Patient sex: M
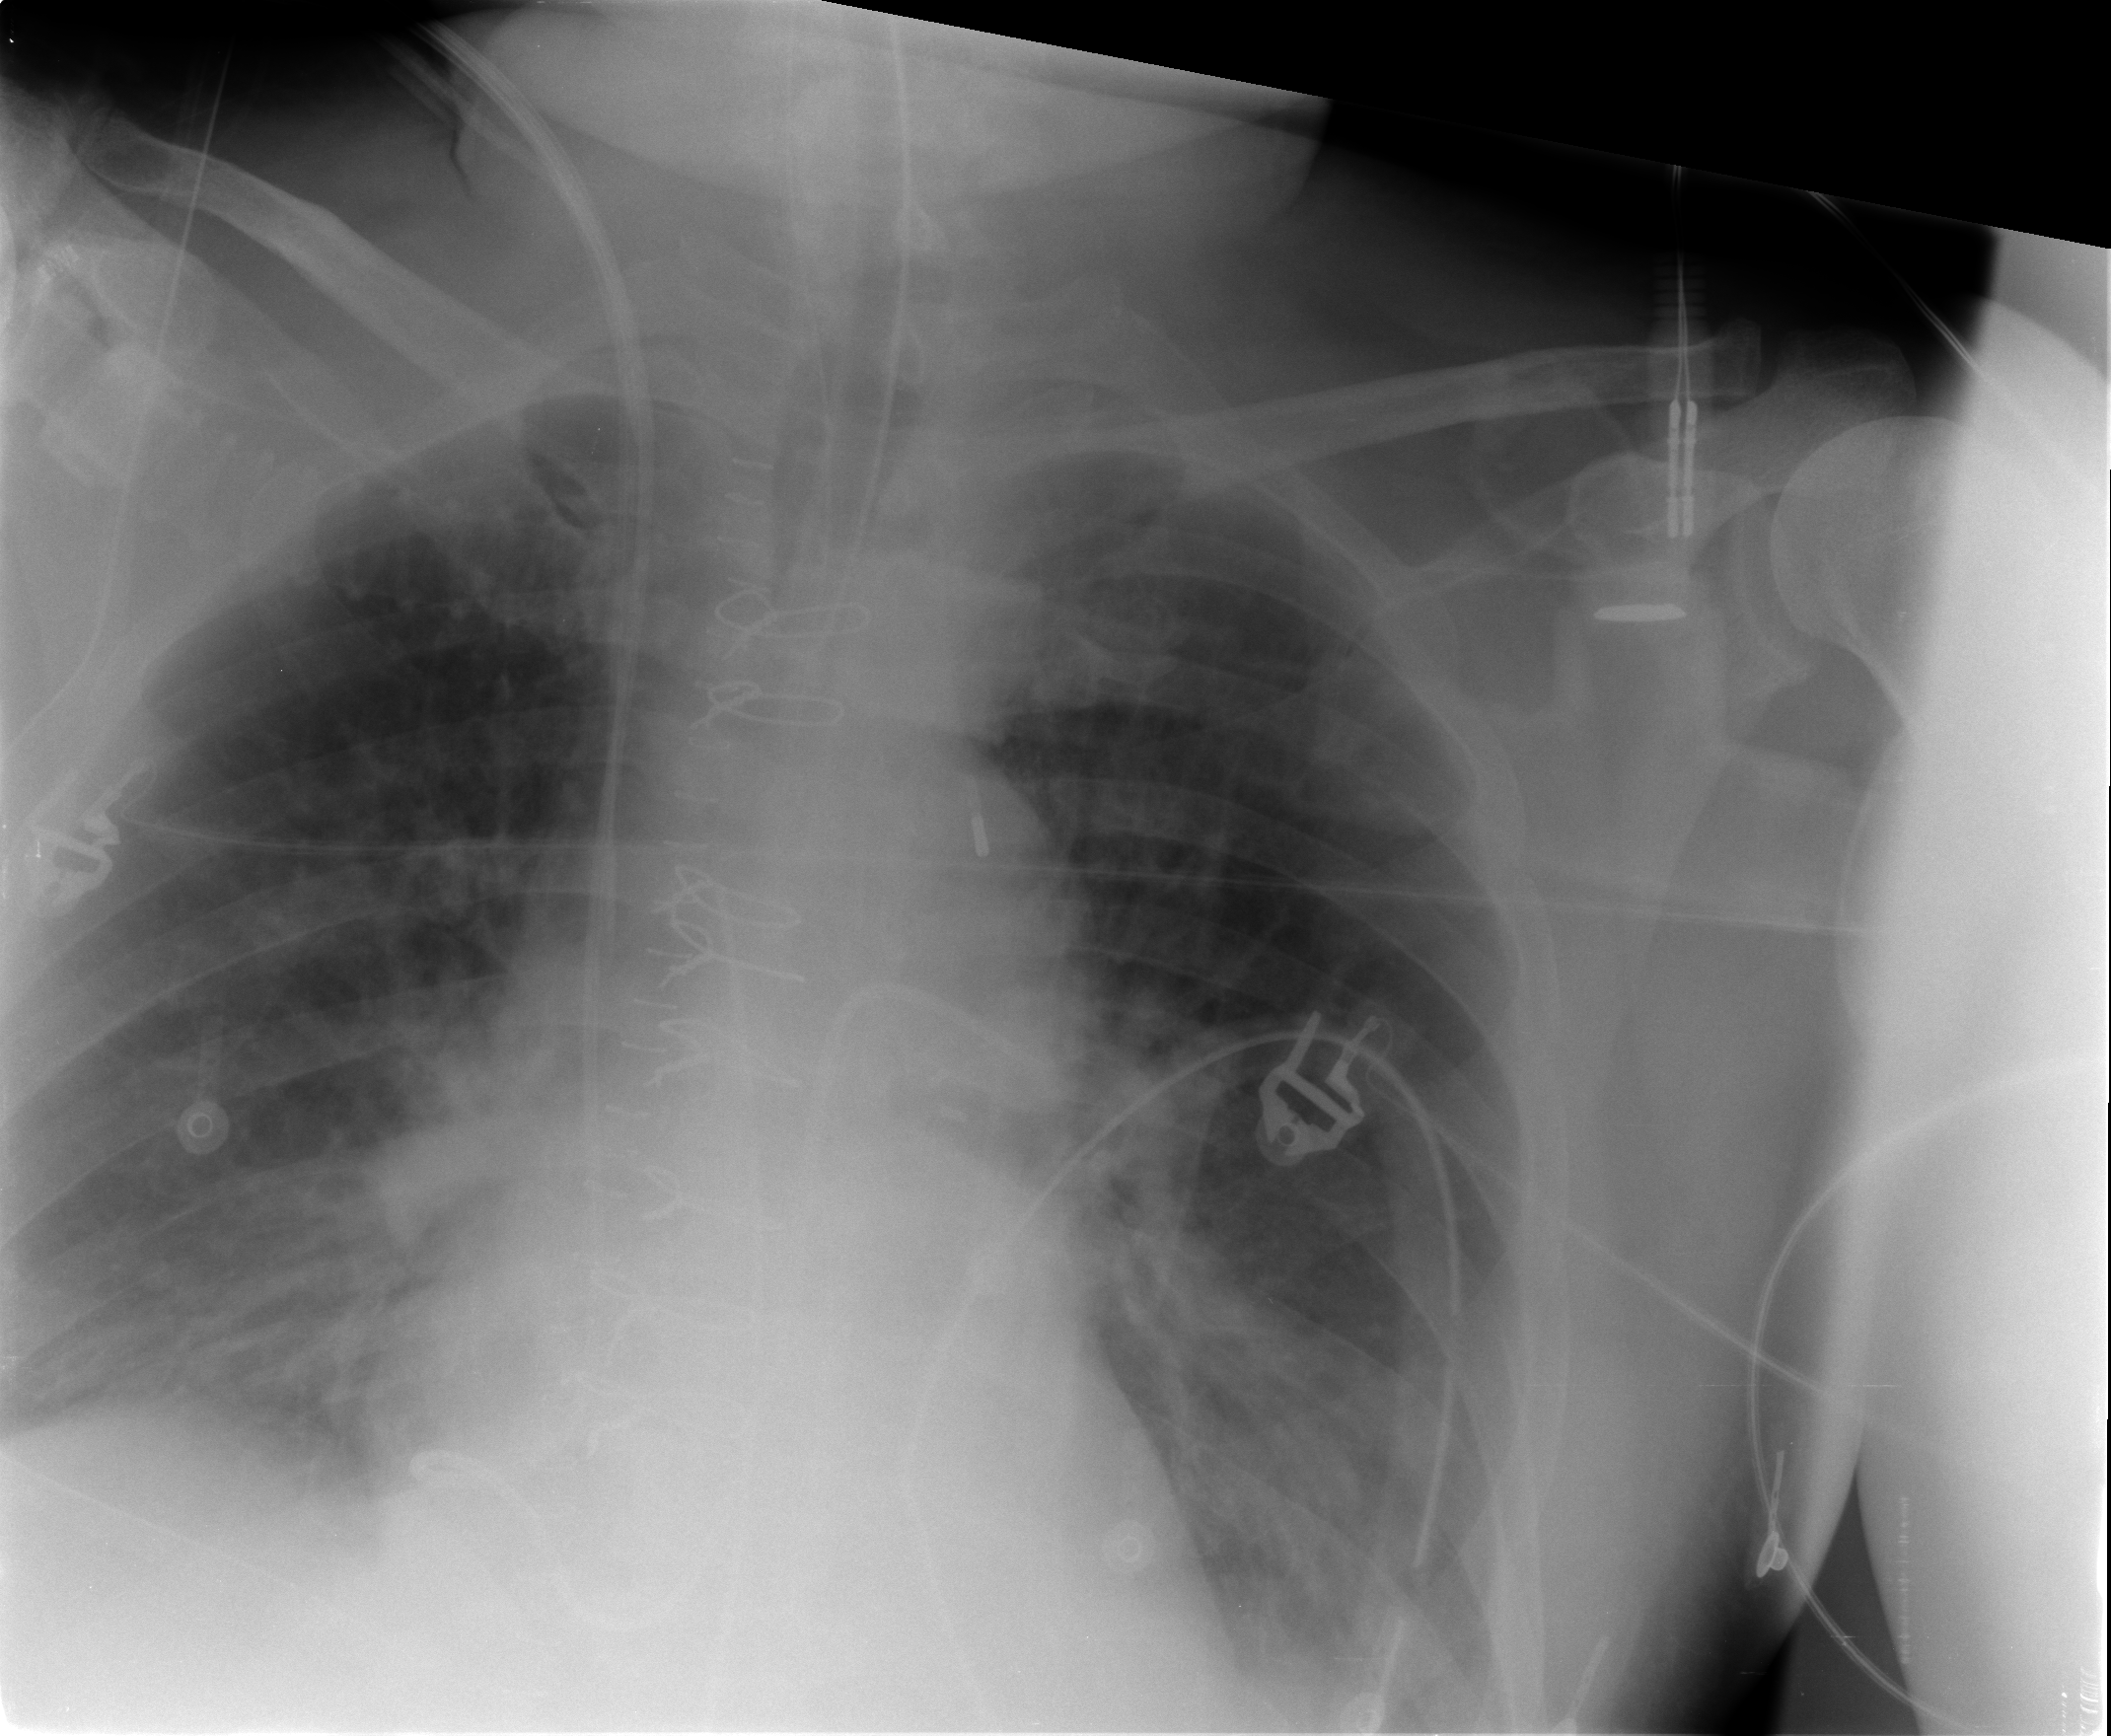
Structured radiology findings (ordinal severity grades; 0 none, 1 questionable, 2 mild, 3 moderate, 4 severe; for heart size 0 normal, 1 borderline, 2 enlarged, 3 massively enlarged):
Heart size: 0
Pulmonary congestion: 1
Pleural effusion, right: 0
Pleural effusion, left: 0
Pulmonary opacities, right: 0
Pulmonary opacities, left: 0
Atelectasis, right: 2
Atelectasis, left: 2